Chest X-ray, PA view. Patient: 64 years old, sex F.
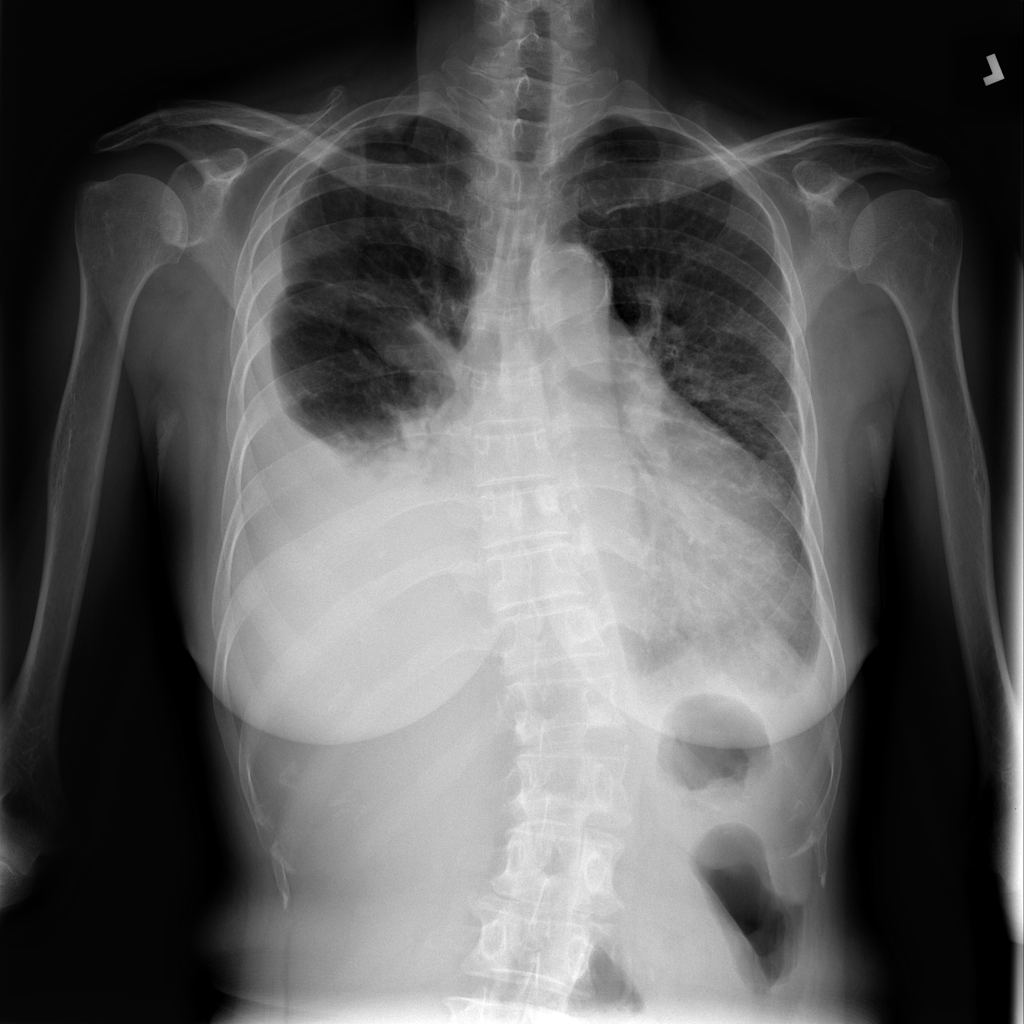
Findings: Effusion